Question: I have configured BAM 2.4.0 as indicated in the document
<URL>.
I am using MySQL.
When I try to run the script for drop table as explained on section "Changing the statistics database" from BAM Management Console, I've received this error.
Any idea?
'''
[2014-05-08 11:01:19,948] ERROR {hive.ql.metadata.Hive} - NoSuchObjectException(message:default.APIFaultSummaryData table not found)
at org.apache.hadoop.hive.metastore.HiveMetaStore$HMSHandler$17.run(HiveMetaStore.java:1222)
at org.apache.hadoop.hive.metastore.HiveMetaStore$HMSHandler$17.run(HiveMetaStore.java:1217)
at org.apache.hadoop.hive.metastore.HiveMetaStore$HMSHandler.executeWithRetry(HiveMetaStore.java:360)
at org.apache.hadoop.hive.metastore.HiveMetaStore$HMSHandler.get_table(HiveMetaStore.java:1217)
at org.apache.hadoop.hive.metastore.HiveMetaStoreClient.getTable(HiveMetaStoreClient.java:734)
at org.apache.hadoop.hive.ql.metadata.Hive.getTable(Hive.java:901)
at org.apache.hadoop.hive.ql.metadata.Hive.getTable(Hive.java:843)
at org.apache.hadoop.hive.ql.exec.DDLTask.dropTable(DDLTask.java:3127)
at org.apache.hadoop.hive.ql.exec.DDLTask.execute(DDLTask.java:250)
at org.apache.hadoop.hive.ql.exec.Task.executeTask(Task.java:129)
at org.apache.hadoop.hive.ql.exec.TaskRunner.runSequential(TaskRunner.java:62)
at org.apache.hadoop.hive.ql.Driver.launchTask(Driver.java:1351)
at org.apache.hadoop.hive.ql.Driver.execute(Driver.java:1126)
at org.apache.hadoop.hive.ql.Driver.run(Driver.java:934)
at org.apache.hadoop.hive.service.HiveServer$HiveServerHandler.execute(HiveServer.java:201)
at org.apache.hadoop.hive.jdbc.HiveStatement.executeQuery(HiveStatement.java:187)
at org.wso2.carbon.analytics.hive.impl.HiveExecutorServiceImpl$ScriptCallable.executeHiveQuery(HiveExecutorServiceImpl.java:569)
at org.wso2.carbon.analytics.hive.impl.HiveExecutorServiceImpl$ScriptCallable.call(HiveExecutorServiceImpl.java:282)
at org.wso2.carbon.analytics.hive.impl.HiveExecutorServiceImpl$ScriptCallable.call(HiveExecutorServiceImpl.java:189)
at java.util.concurrent.FutureTask$Sync.innerRun(FutureTask.java:334)
at java.util.concurrent.FutureTask.run(FutureTask.java:166)
at java.util.concurrent.ThreadPoolExecutor.runWorker(ThreadPoolExecutor.java:1145)
at java.util.concurrent.ThreadPoolExecutor$Worker.run(ThreadPoolExecutor.java:615)
at java.lang.Thread.run(Thread.java:724)
'''
---
'''
[2014-05-08 13:58:00,004] INFO {org.wso2.carbon.analytics.hive.task.HiveScriptExecutorTask} - Running script executor task for script am_stats_analyzer_503. [Thu May 08 13:58:00 CEST 2014]
Hive history file=/u01/app/wso2bam-2.4.0/tmp/hive/wso2-querylogs/hive_job_log_root_201405081356_596525563.txt
OK
OK
Total MapReduce jobs = 1
Launching Job 1 out of 1
Number of reduce tasks not specified. Estimated from input data size: 1
In order to change the average load for a reducer (in bytes):
set hive.exec.reducers.bytes.per.reducer=<number>
In order to limit the maximum number of reducers:
set hive.exec.reducers.max=<number>
In order to set a constant number of reducers:
set mapred.reduce.tasks=<number>
[main] DEBUG org.apache.hadoop.hive.conf.HiveConf - Using hive-site.xml found on CLASSPATH at /u01/app/wso2bam-2.4.0/repository/conf/advanced/hive-site.xml
log4j:WARN No appenders could be found for logger (org.apache.axiom.util.stax.dialect.StAXDialectDetector).
log4j:WARN Please initialize the log4j system properly.
Execution log at: /u01/app/wso2bam-2.4.0/repository/logs//wso2carbon.log
[2014-05-08 13:58:02,423] WARN {org.apache.hadoop.mapred.JobClient} - Use GenericOptionsParser for parsing the arguments. Applications should implement Tool for the same.
[2014-05-08 13:58:03,779] ERROR {org.wso2.carbon.bam.notification.task.NotificationDispatchTask} - Error executing notification dispatch task: Cannot borrow client for TCP,1.33.33.127:7612,TCP,1.33.33.127:7712
org.wso2.carbon.databridge.agent.thrift.exception.AgentException: Cannot borrow client for TCP,1.33.33.127:7612,TCP,1.33.33.127:7712
at org.wso2.carbon.databridge.agent.thrift.internal.publisher.authenticator.AgentAuthenticator.connect(AgentAuthenticator.java:58)
at org.wso2.carbon.databridge.agent.thrift.DataPublisher.start(DataPublisher.java:273)
at org.wso2.carbon.databridge.agent.thrift.DataPublisher.<init>(DataPublisher.java:211)
at org.wso2.carbon.bam.notification.task.NotificationDispatchTask.initPublisherKS(NotificationDispatchTask.java:103)
at org.wso2.carbon.bam.notification.task.NotificationDispatchTask.execute(NotificationDispatchTask.java:188)
at org.wso2.carbon.ntask.core.impl.TaskQuartzJobAdapter.execute(TaskQuartzJobAdapter.java:67)
at org.quartz.core.JobRunShell.run(JobRunShell.java:213)
at java.util.concurrent.Executors$RunnableAdapter.call(Executors.java:471)
at java.util.concurrent.FutureTask.run(FutureTask.java:262)
at java.util.concurrent.ThreadPoolExecutor.runWorker(ThreadPoolExecutor.java:1145)
at java.util.concurrent.ThreadPoolExecutor$Worker.run(ThreadPoolExecutor.java:615)
at java.lang.Thread.run(Thread.java:744)
Caused by: org.apache.thrift.transport.TTransportException: Could not connect to 1.33.33.127 on port 7712
at org.apache.thrift.transport.TSSLTransportFactory.createClient(TSSLTransportFactory.java:212)
at org.apache.thrift.transport.TSSLTransportFactory.getClientSocket(TSSLTransportFactory.java:166)
at org.wso2.carbon.databridge.agent.thrift.internal.pool.client.secure.SecureClientPoolFactory.makeObject(SecureClientPoolFactory.java:90)
at org.wso2.carbon.databridge.agent.thrift.internal.pool.client.secure.SecureClientPoolFactory.makeObject(SecureClientPoolFactory.java:48)
at org.apache.commons.pool.impl.GenericKeyedObjectPool.borrowObject(GenericKeyedObjectPool.java:1212)
at org.wso2.carbon.databridge.agent.thrift.internal.publisher.authenticator.AgentAuthenticator.connect(AgentAuthenticator.java:50)
... 11 more
Caused by: java.net.ConnectException: Connection timed out
at java.net.PlainSocketImpl.socketConnect(Native Method)
at java.net.AbstractPlainSocketImpl.doConnect(AbstractPlainSocketImpl.java:339)
at java.net.AbstractPlainSocketImpl.connectToAddress(AbstractPlainSocketImpl.java:200)
at java.net.AbstractPlainSocketImpl.connect(AbstractPlainSocketImpl.java:182)
at java.net.SocksSocketImpl.connect(SocksSocketImpl.java:392)
at java.net.Socket.connect(Socket.java:579)
at sun.security.ssl.SSLSocketImpl.connect(SSLSocketImpl.java:618)
at sun.security.ssl.SSLSocketImpl.<init>(SSLSocketImpl.java:407)
at sun.security.ssl.SSLSocketFactoryImpl.createSocket(SSLSocketFactoryImpl.java:88)
at org.apache.thrift.transport.TSSLTransportFactory.createClient(TSSLTransportFactory.java:208)
... 16 more
'''
---

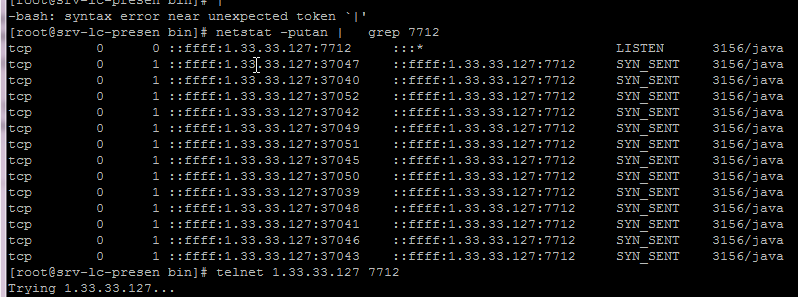
Answer: If this is your first time configuring BAM with API manager, then you may not have run hive query earlier, so no tables to drop. So please continue with your testing and see whether rest of the things testing, there is no issue with error unless no such tables.